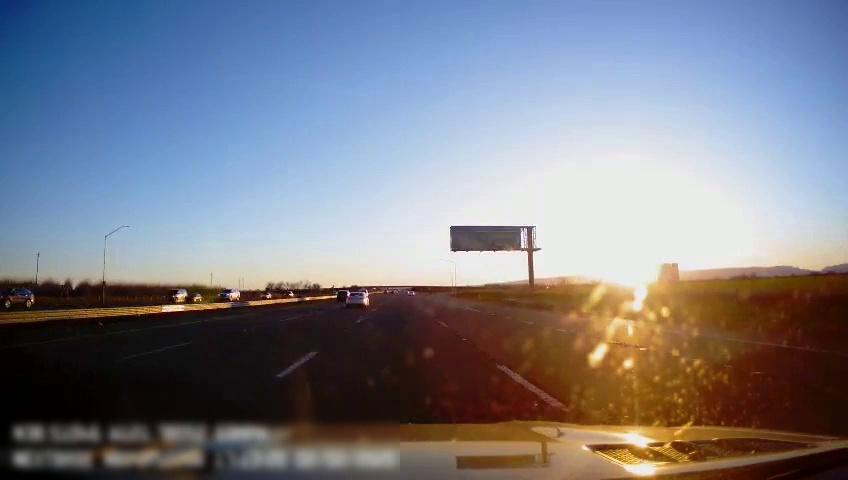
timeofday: Day
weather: Sunny
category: Drivable Space
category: Vehicles | SUV
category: Vehicles | SUV
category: Vehicles | Car
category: Vehicles | SUV
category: Vehicles | Car
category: Vehicles | SUV
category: Vehicles | SUV
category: Vehicles | Car
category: Vehicles | SUV
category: Lanes | Alternate Lane
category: Lanes | Alternate Lane
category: Lanes | Current Lane
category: Lanes | Current Lane
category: Lanes | Alternate Lane
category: Lanes | Alternate Lane
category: Traffic | Signs